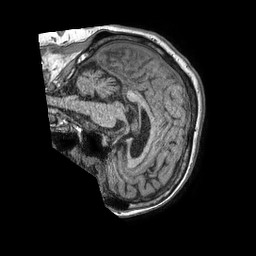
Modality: T1w
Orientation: sagittal
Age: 76
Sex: male
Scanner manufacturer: philips
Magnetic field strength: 1.5 T
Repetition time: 0.007644 s
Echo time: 0.003477 s